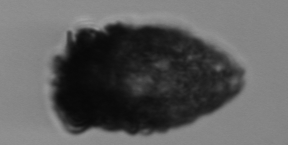
Label: Stenosemella_pacifica